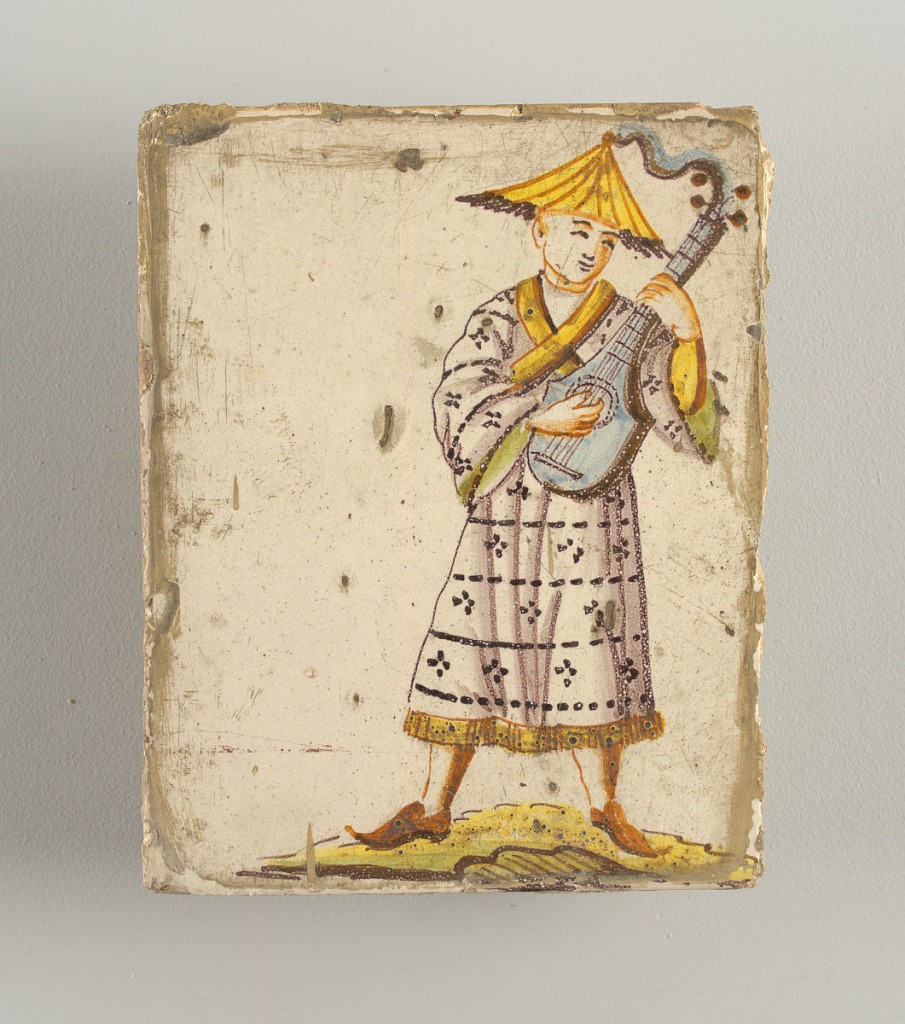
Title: Tile
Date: late 18th–early 19th century
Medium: Earthenware, glazed and high fire decorated
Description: Man in manganese coat and yellow umbrella shaped hat, playing a guitar like instrument. Chinoiserie type of decoration.